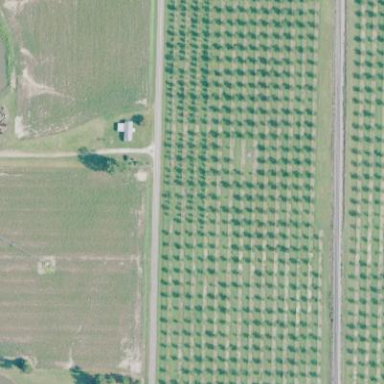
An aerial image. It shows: Orchard.